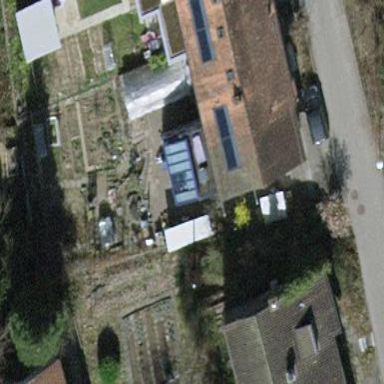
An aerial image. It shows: Garage building.